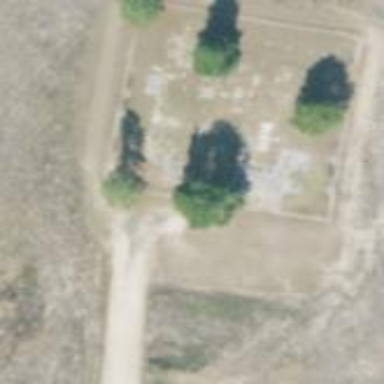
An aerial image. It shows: Cemetery.